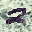
Label: 2